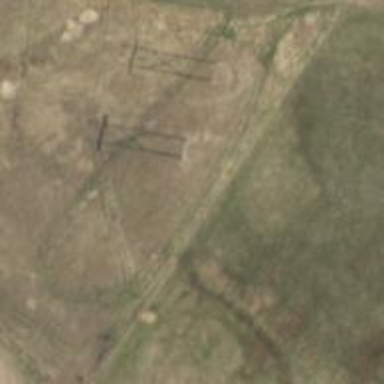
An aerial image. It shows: Power tower.